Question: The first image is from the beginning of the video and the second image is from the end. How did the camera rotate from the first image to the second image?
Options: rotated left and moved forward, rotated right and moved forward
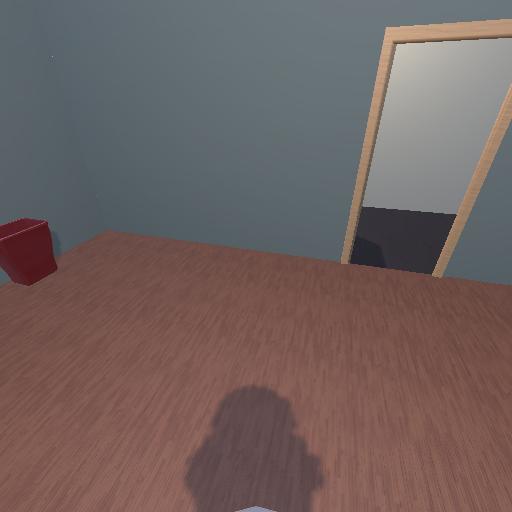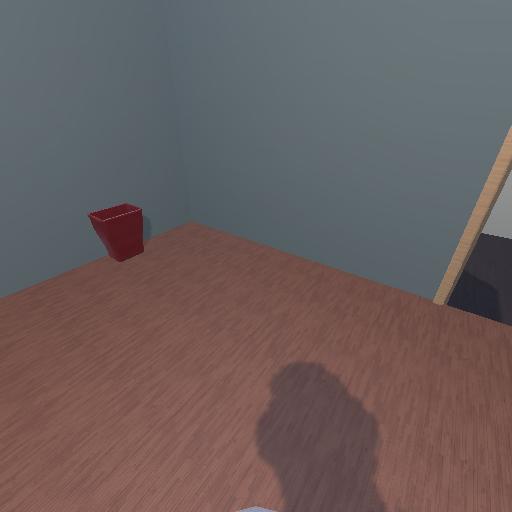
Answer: rotated left and moved forward